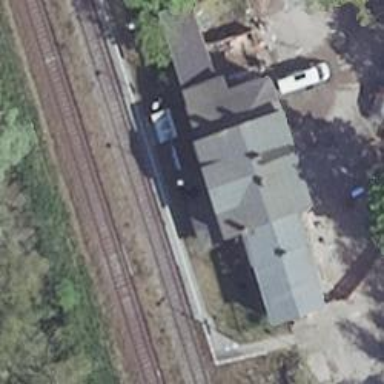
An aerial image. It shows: Railway stop with public transport stop position.